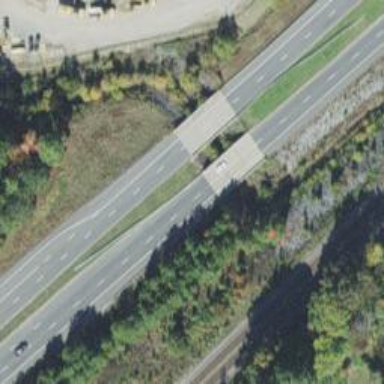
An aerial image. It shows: Secondary road bridge with beam structure.